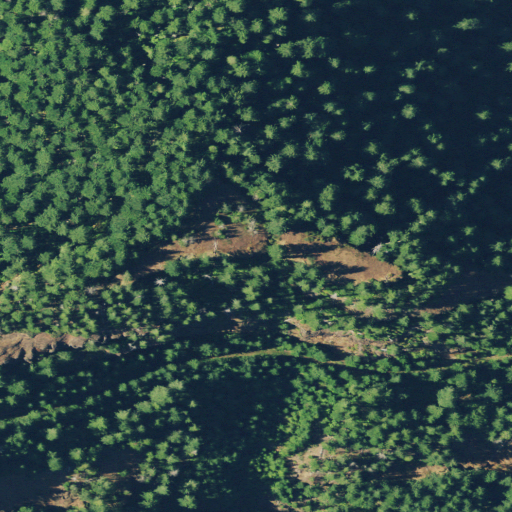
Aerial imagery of mountain in Oregon named Blitzen Butte containing evergreen forest and shrub